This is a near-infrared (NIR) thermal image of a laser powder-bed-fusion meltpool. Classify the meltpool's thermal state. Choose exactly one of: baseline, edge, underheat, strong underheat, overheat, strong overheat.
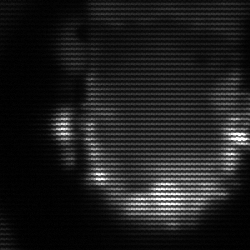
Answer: baseline